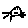
Label: cat